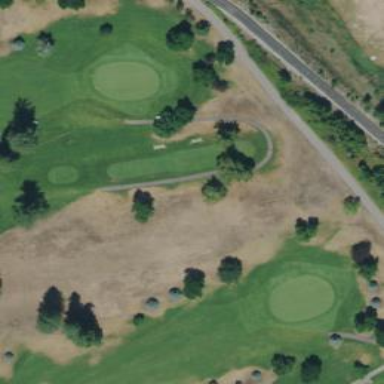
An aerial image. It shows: Golf tee.